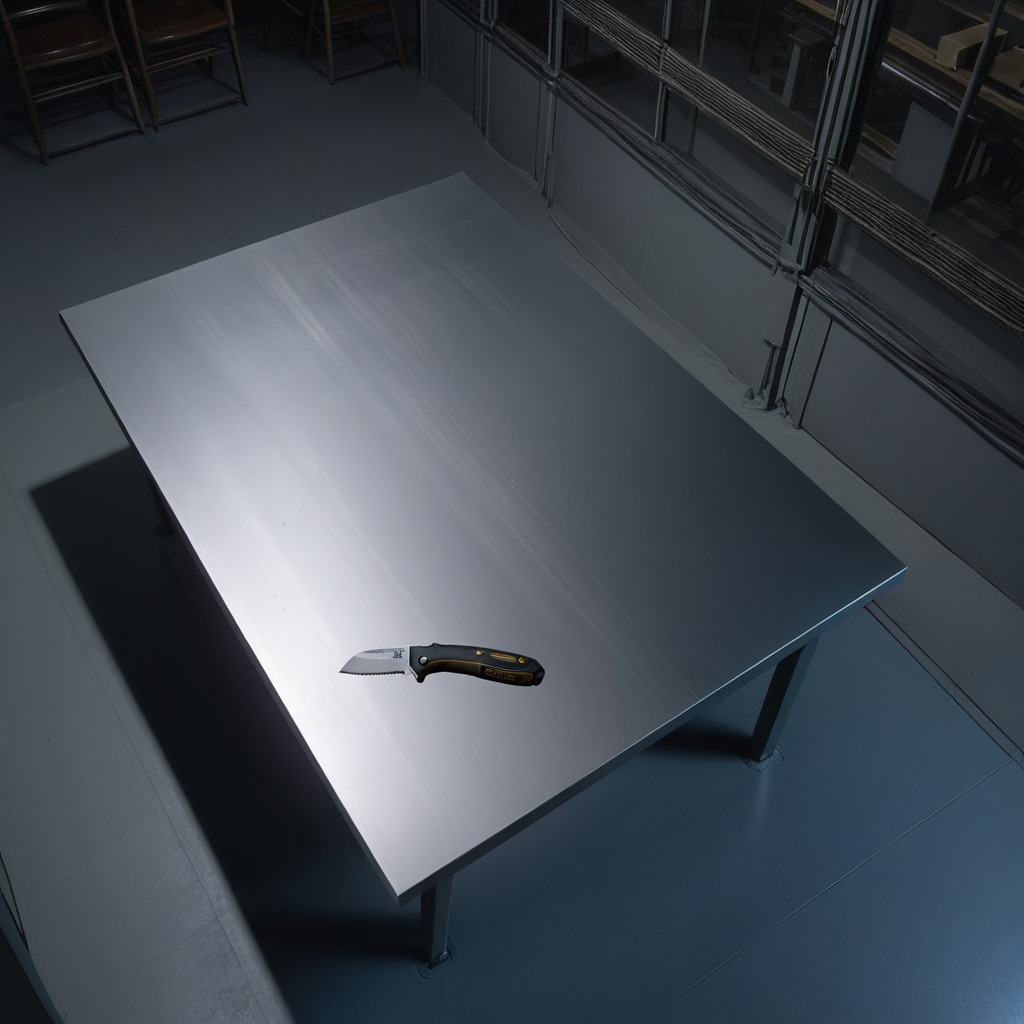
A utility knife is lying on the tabletop.